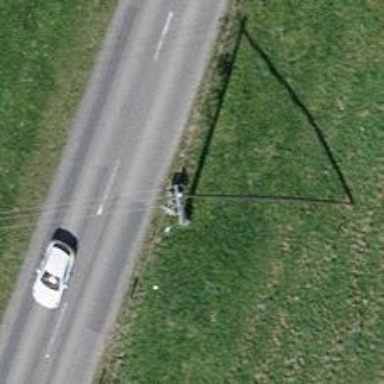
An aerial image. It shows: Power pole.